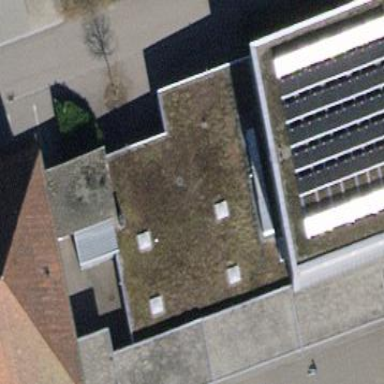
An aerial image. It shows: School building.